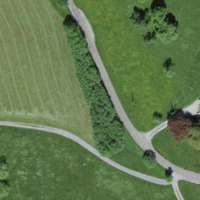
EUNIS habitat code: 52
Species observed at this site:
Geum rivale
Filipendula ulmaria
Ranunculus acris
Bistorta officinalis